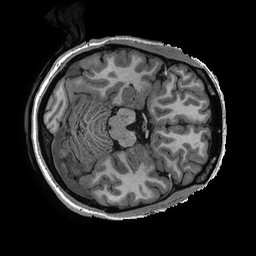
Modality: T1w
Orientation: axial
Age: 37
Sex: female
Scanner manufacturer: ge
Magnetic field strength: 3 T
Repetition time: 0.006952 s
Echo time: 0.00292 s